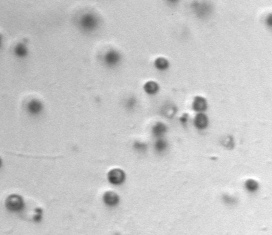
Label: Phaeocystis